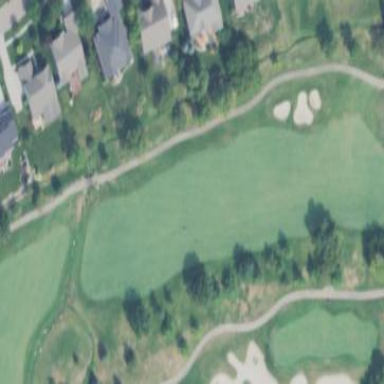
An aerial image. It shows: Golf fairway surrounded by grass.